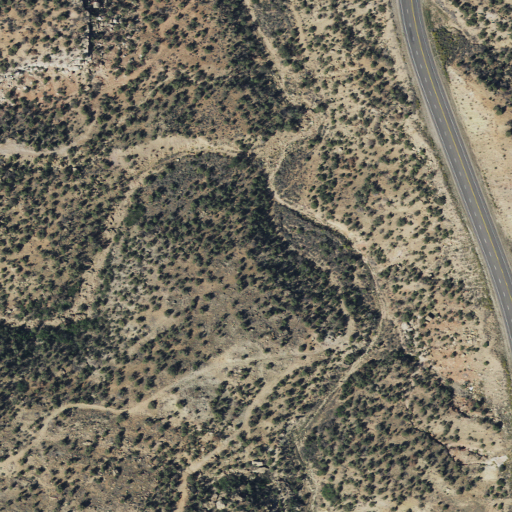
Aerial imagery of valley in Utah named Big Canyon containing evergreen forest, low intensity development, and shrub